Field crop: tomato
Growth stage: 1
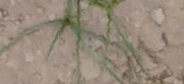
Species: cyperus